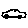
Label: car